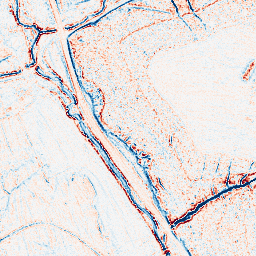
Category: edge_preserving
Decomposition family: anisotropic_diffusion
Decomposition parameters: iterations: 10
kappa: 30
gamma: 0.05
Upsampling method: cubic_mitchell
Upsampling parameters: scale: 2
Upsampling scale: 2